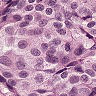
Metastatic tissue present: yes